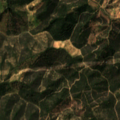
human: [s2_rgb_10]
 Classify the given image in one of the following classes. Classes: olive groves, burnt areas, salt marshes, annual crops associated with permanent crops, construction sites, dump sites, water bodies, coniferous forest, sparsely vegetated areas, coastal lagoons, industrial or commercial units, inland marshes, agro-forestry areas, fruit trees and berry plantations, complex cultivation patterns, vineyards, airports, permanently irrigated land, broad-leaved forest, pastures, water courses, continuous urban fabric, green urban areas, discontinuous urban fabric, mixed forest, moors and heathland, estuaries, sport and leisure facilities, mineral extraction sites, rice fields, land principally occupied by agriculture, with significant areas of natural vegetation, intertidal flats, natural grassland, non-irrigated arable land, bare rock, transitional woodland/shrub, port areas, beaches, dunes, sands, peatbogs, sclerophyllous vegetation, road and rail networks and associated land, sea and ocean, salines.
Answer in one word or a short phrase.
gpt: broad-leaved forest, transitional woodland/shrub